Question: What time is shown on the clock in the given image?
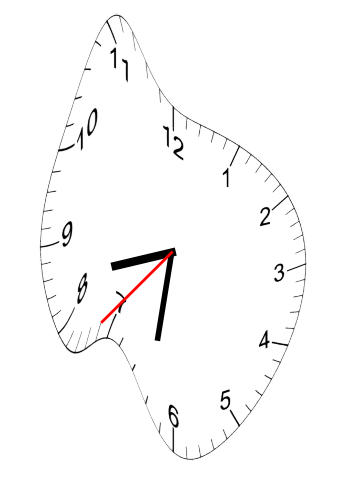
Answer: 08:31:37